Question: I'm already built custom tabs only with images and now i need to change this tabs images when user switch from button from another activity and
here is my code to get tabs from tab activity
'''
mainTabs = ((TabActivityMy) getParent()).getTabHost();
mainTabs.getTabWidget().setDividerDrawable(null);
Intent intent = new Intent(this, c);
TabHost.TabSpec spec = mainTabs.newTabSpec(null);
View tabIndicator = LayoutInflater.from(this).inflate(R.layout.tab_indicator, ((TabActivityMy) getParent()).getTabHost().getTabWidget(), false);
ImageView icon = (ImageView) tabIndicator.findViewById(R.id.icon);
icon.setImageResource(drawableId);
spec.setIndicator(tabIndicator);
spec.setContent(intent);
mainTabs.addTab(spec);
'''
when i do this app add new tabs i know this code is do that but i just need to change images for all current tabs

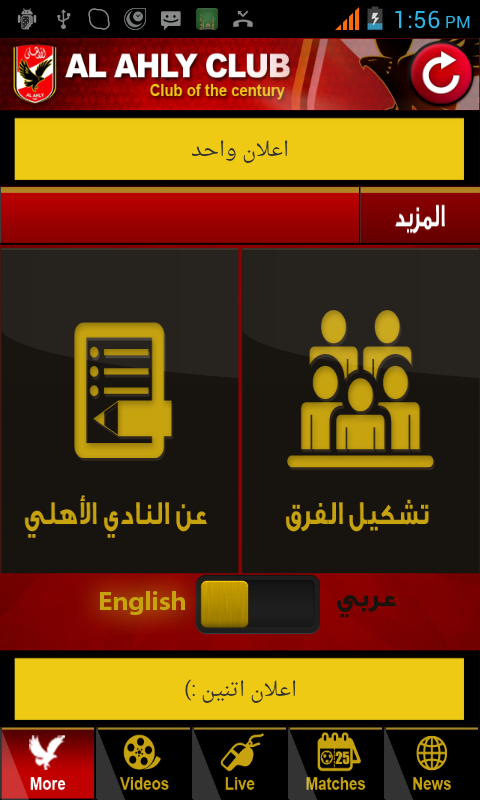
Answer: One way would be to remove all the views from tabhost first:
'''
mainTabs = ((TabActivityMy) getParent()).getTabHost();
mainTabs.removeAllViews()
mainTabs.getTabWidget().setDividerDrawable(null);
Intent intent = new Intent(this, c);
TabHost.TabSpec spec = mainTabs.newTabSpec(null);
View tabIndicator = LayoutInflater.from(this).inflate(R.layout.tab_indicator, ((TabActivityMy) getParent()).getTabHost().getTabWidget(), false);
ImageView icon = (ImageView) tabIndicator.findViewById(R.id.icon);
icon.setImageResource(drawableId);
spec.setIndicator(tabIndicator);
spec.setContent(intent);
mainTabs.addTab(spec);
'''
Try removing allviews from TabWidget:
'''
mainTabs.getTabWidget().removeAllViews();
'''
There is function:
'''
mainTabs.clearAllTabs();
'''
This should work in your case